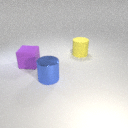
large yellow rubber cylinder behind large purple rubber cube